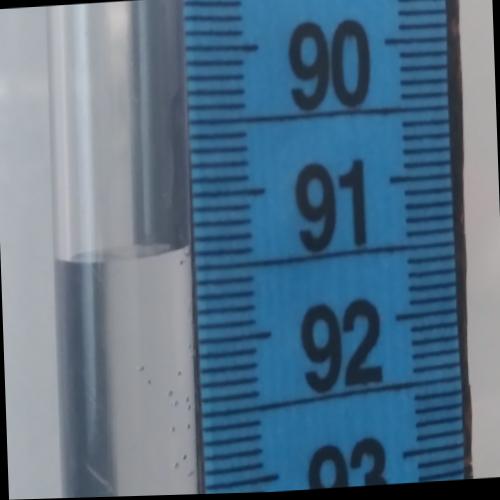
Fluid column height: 91.4 cm